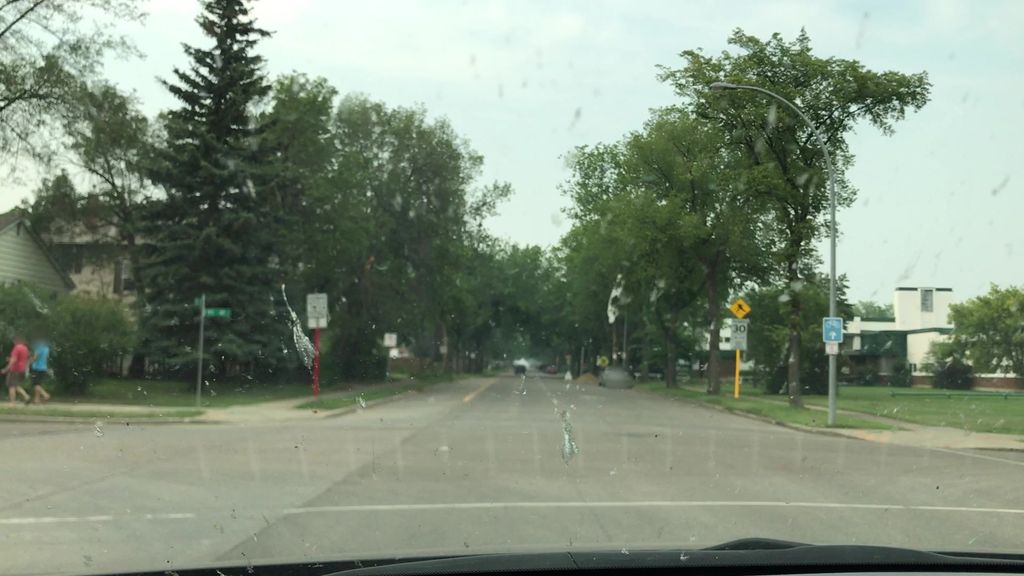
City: edmonton